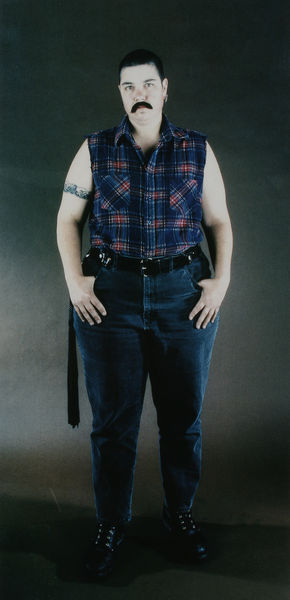
Titel: Bo
Künstler: Catherine Opie
Schlagwörter: blau, mann, nackt, schatten, finger, grau, kariert, gürtel, bart, hemd, hose, schnurrbart, wand, arme, hände, boden, schuhe, schnäuzer, jeans, weste, foto, fotografie, photographie, knüppel, schlagstock, tattoo, tatoo, tätowierung, aufseher, knüöppel, mann knüppel, tattou